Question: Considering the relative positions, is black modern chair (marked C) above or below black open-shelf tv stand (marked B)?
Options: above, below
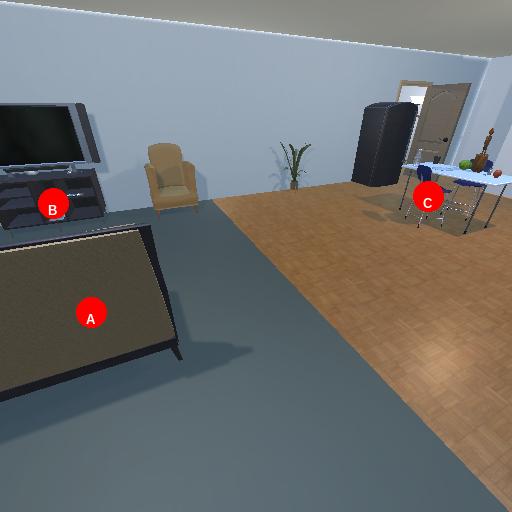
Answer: above